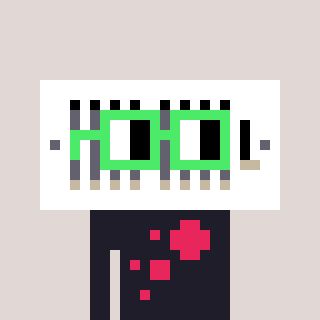
a pixel art character with square light green glasses, a vent-shaped head and a grayscale-colored body on a warm background